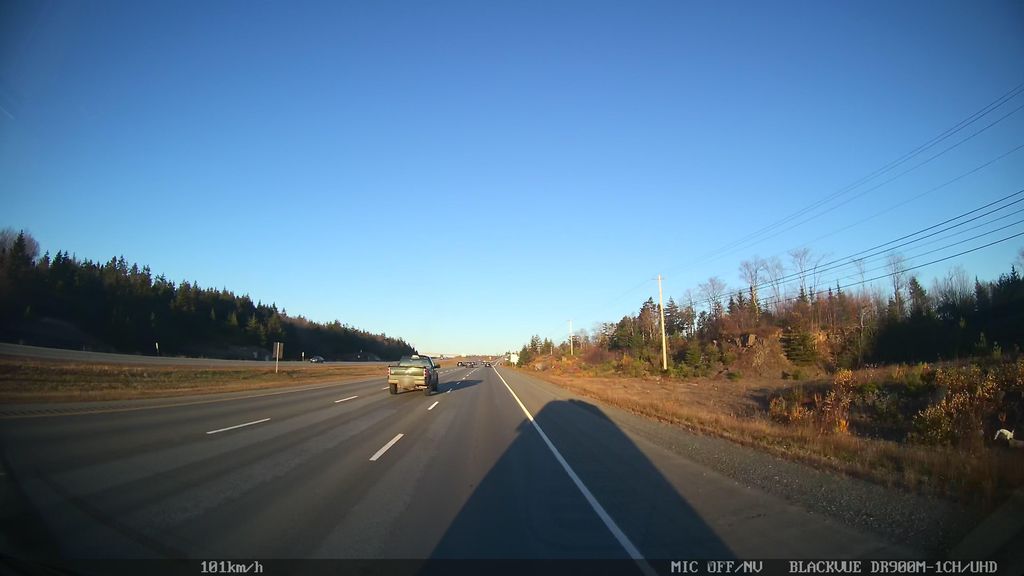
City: halifax